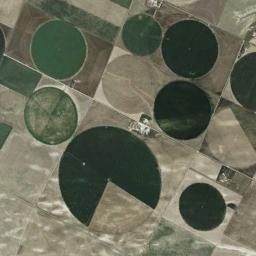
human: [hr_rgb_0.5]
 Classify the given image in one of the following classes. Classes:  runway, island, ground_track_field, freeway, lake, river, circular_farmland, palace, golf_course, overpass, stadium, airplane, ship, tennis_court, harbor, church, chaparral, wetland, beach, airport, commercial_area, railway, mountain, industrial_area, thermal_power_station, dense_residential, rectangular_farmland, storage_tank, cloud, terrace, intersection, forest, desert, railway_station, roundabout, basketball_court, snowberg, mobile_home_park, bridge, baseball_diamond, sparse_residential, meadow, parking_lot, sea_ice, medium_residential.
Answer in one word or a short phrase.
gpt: circular_farmland